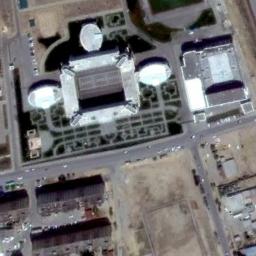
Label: stadium